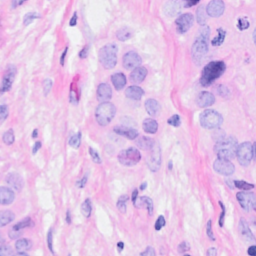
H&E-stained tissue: Breast